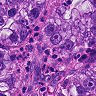
Metastatic tissue present: yes